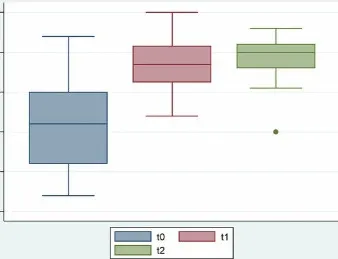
Evolution over time in the knowledge survey score for basic knowledge (at t0, t1, and t2) among all CHWs.
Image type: pathology (masson_trichrome)